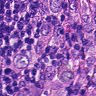
Metastatic tissue present: yes